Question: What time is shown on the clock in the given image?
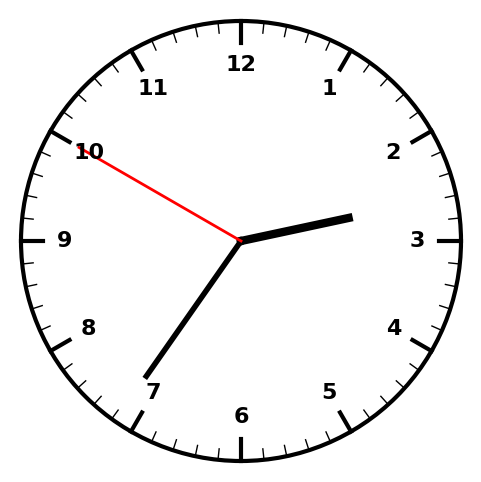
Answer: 02:35:50